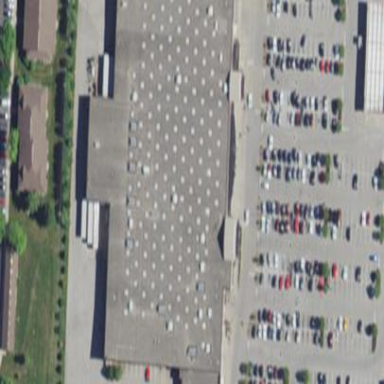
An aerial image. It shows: Red commercial building housing supermarket.